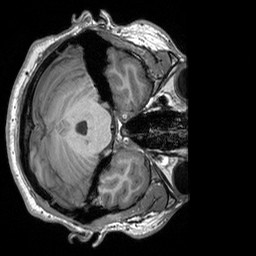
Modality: T1w
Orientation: axial
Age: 22
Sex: male
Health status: healthy
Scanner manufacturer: siemens
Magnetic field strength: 3 T
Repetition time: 2.3 s
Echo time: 0.00303 s